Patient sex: M
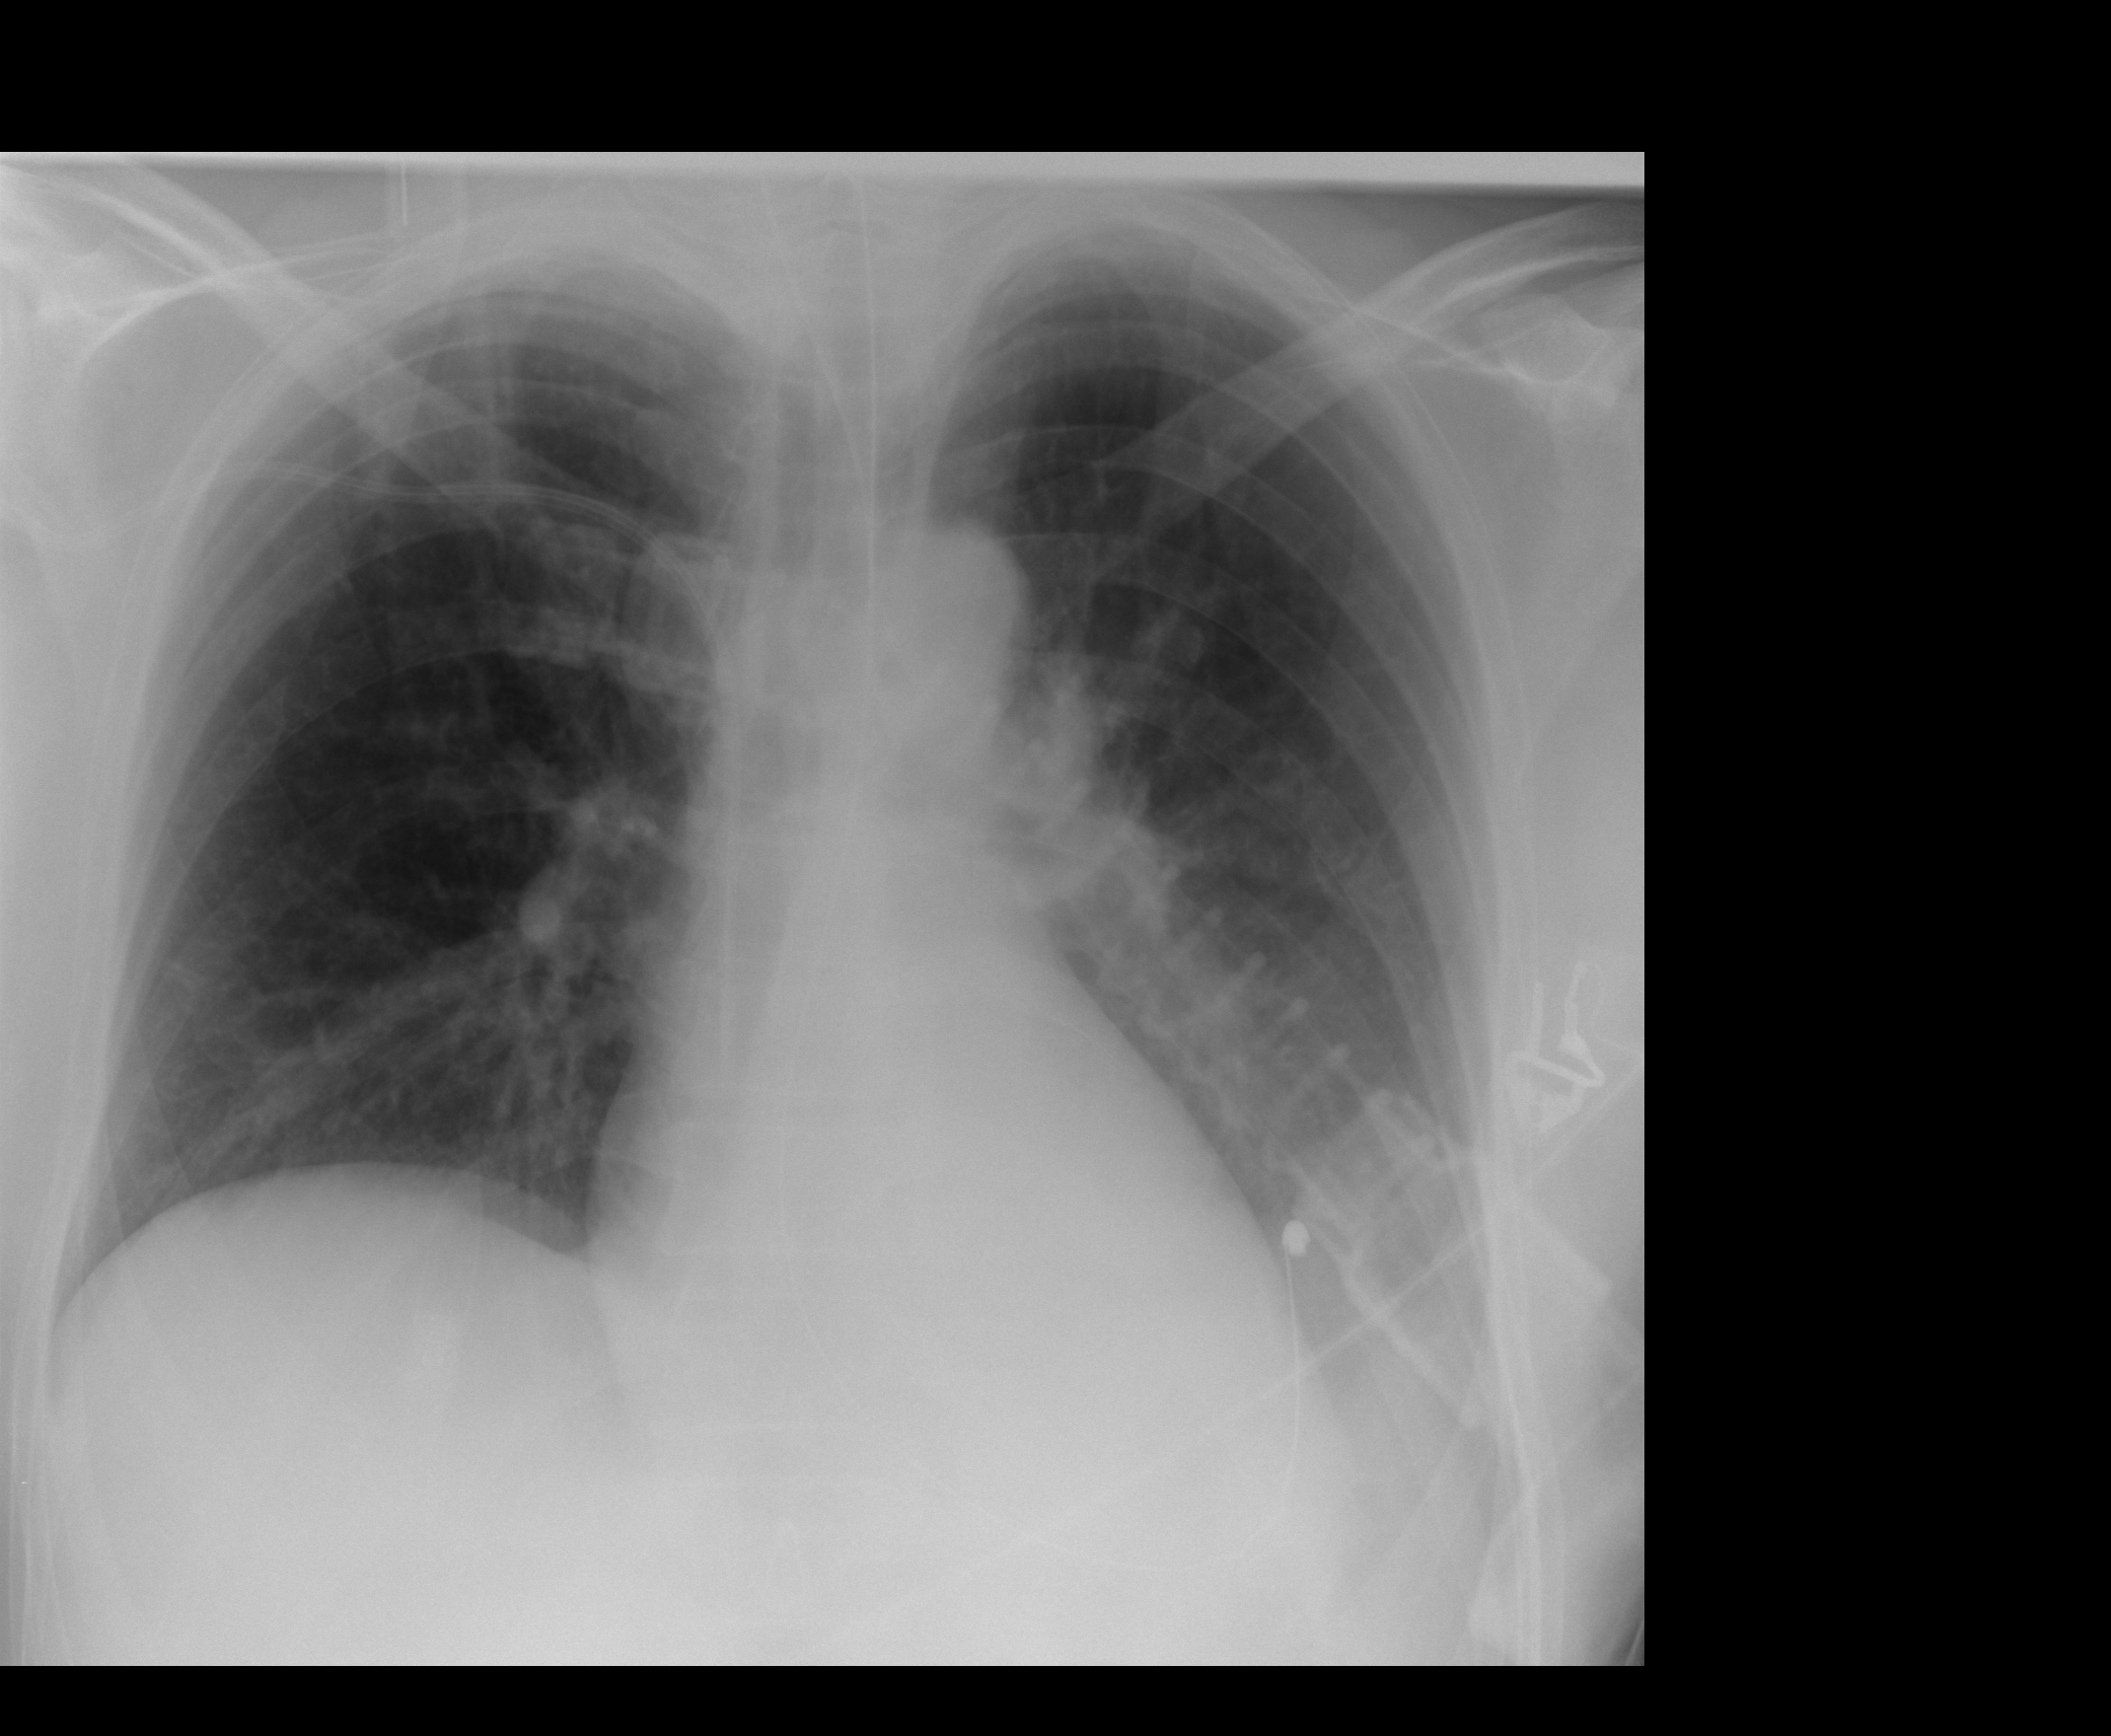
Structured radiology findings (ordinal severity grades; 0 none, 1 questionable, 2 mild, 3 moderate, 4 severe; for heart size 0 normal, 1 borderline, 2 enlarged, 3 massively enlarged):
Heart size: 0
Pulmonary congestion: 1
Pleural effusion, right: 0
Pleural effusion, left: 1
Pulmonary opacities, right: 0
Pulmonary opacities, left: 1
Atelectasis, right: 2
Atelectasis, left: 2